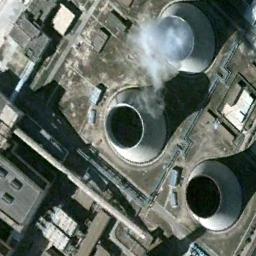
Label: thermal_power_station